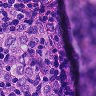
Metastatic tissue present: yes